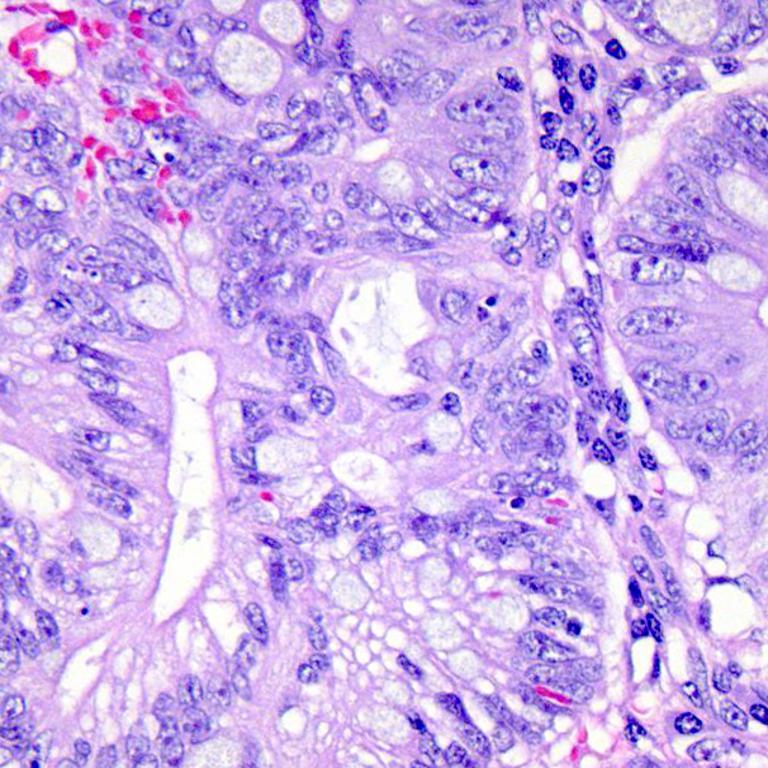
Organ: colon
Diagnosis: adenocarcinomas